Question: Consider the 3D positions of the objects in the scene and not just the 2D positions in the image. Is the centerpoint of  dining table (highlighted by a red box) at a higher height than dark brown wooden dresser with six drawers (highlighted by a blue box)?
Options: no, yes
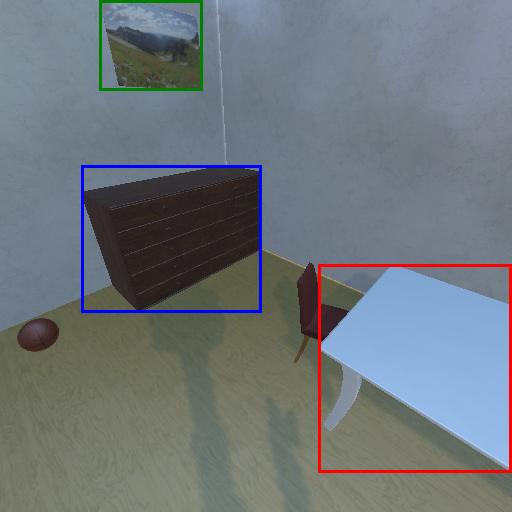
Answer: no